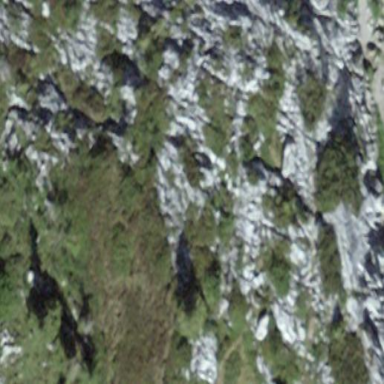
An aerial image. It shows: Natural rock formation.